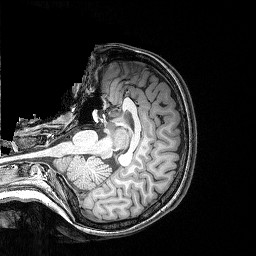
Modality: T1w
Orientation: axial
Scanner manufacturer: siemens
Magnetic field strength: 3 T
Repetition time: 2.25 s
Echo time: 0.00418 s